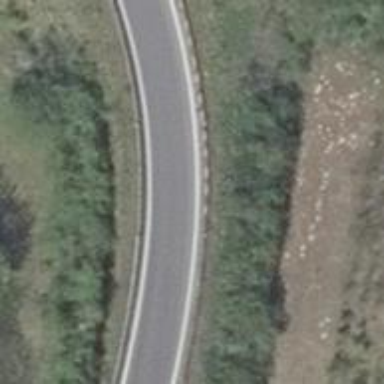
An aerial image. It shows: Motorway trunk link.